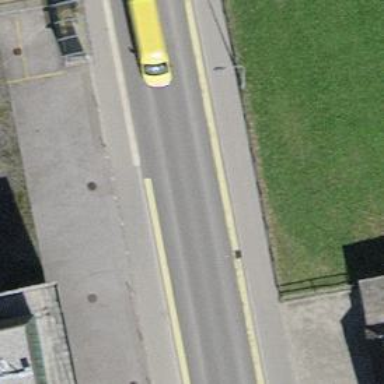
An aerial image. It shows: Public transport stop position.